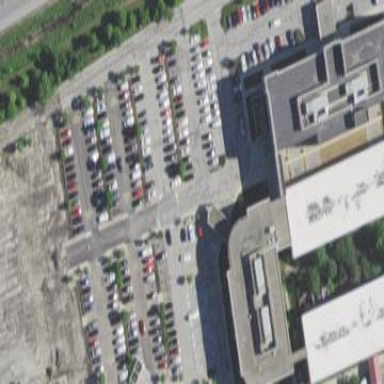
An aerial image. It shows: Hospital building.